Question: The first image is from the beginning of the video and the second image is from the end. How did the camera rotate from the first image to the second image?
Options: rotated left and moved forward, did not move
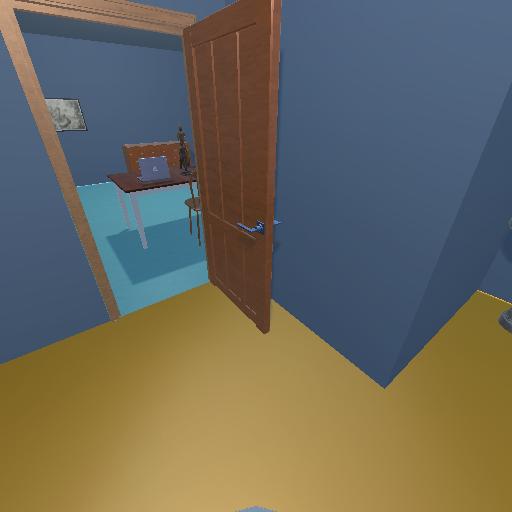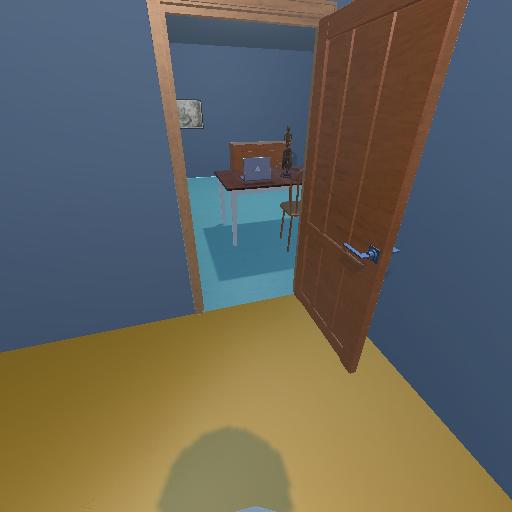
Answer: rotated left and moved forward